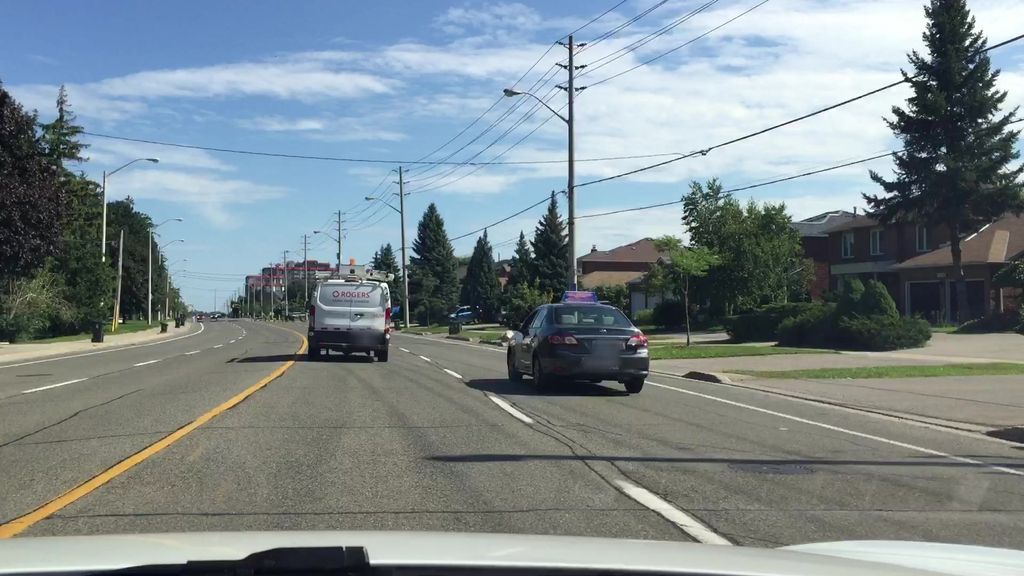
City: toronto